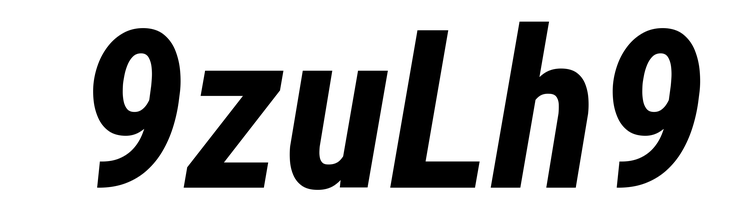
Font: Roboto-Italic_Condensed_Bold_Italic